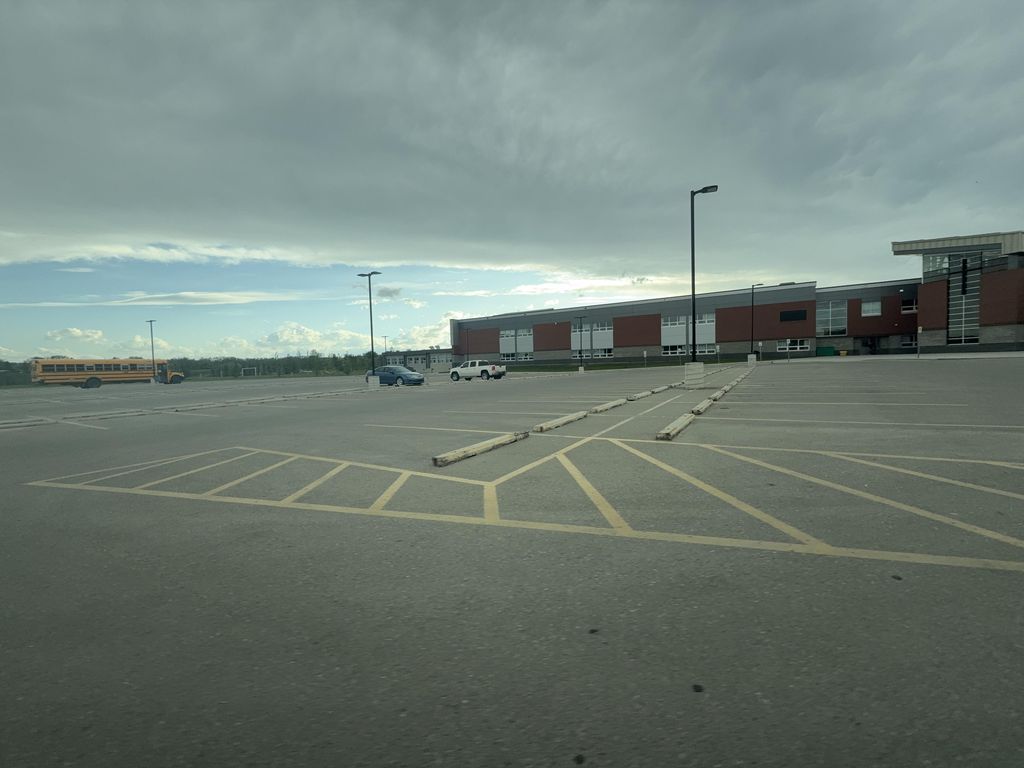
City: calgary